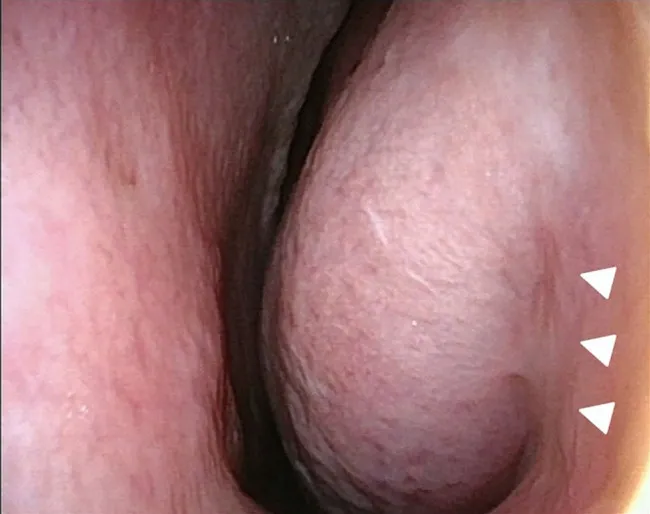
Flexible endonasal fiberscopic findings of the left nasal cavity. Hypertrophy of the left inferior turbinate was present, and the left inferior nasal meatus had disappeared (white arrowheads).
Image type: endoscopy (gi_endoscopy)